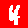
Digit: 4